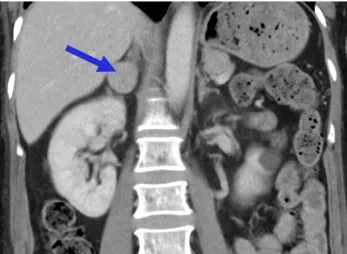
(A) The contrast-enhanced abdominal CT scan identified a 26 x 26 x 25 mm mass located in the right adrenal gland, marked with blue arrows.
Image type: radiology (ct)